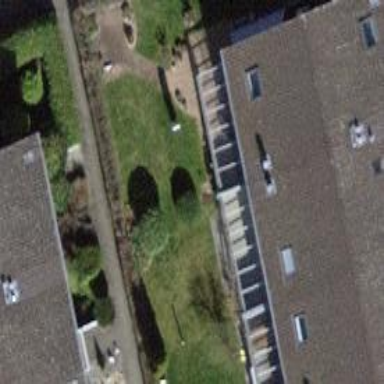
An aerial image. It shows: Building with tile roof.